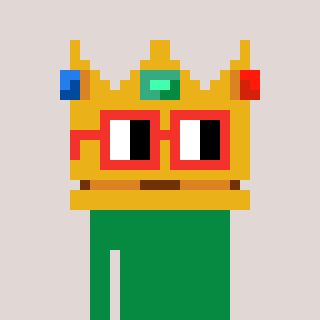
a pixel art character with square red glasses, a crown-shaped head and a green-colored body on a warm background